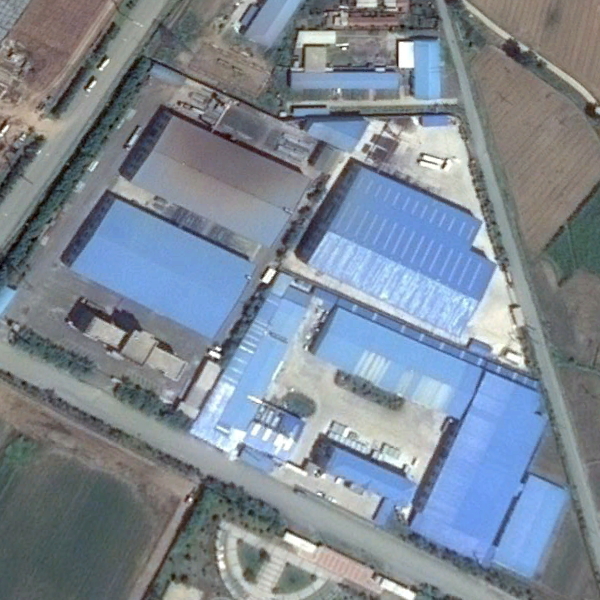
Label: Industrial